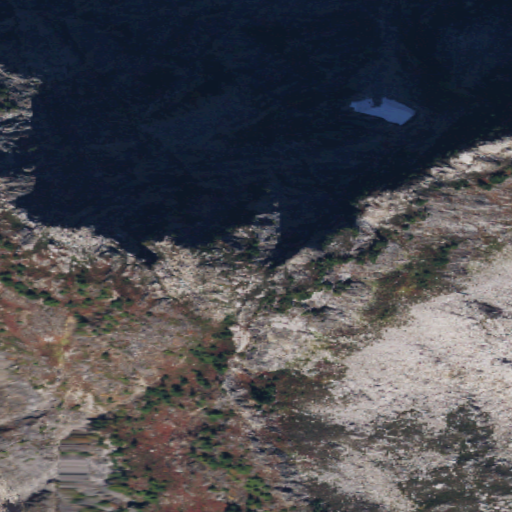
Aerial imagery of mountain in Washington named Trappers Peak containing grassland, evergreen forest, barren land, and shrub